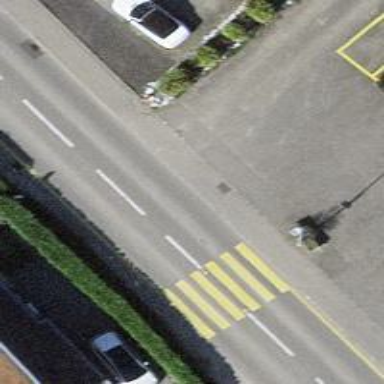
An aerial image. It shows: Unmarked road crossing.